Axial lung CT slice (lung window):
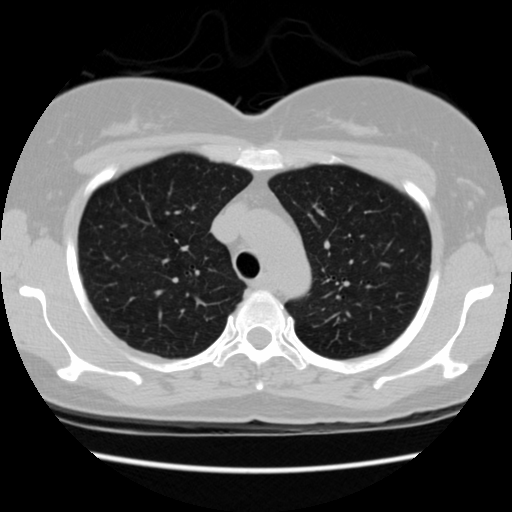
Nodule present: no